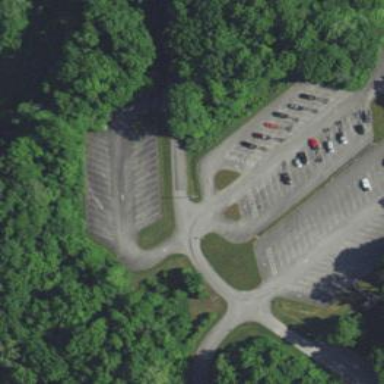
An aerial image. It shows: Parking area with surface.